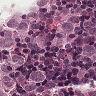
Metastatic tissue present: yes